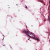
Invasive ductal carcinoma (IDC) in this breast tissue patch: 0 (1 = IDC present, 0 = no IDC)